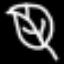
Label: leaf